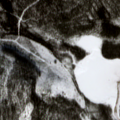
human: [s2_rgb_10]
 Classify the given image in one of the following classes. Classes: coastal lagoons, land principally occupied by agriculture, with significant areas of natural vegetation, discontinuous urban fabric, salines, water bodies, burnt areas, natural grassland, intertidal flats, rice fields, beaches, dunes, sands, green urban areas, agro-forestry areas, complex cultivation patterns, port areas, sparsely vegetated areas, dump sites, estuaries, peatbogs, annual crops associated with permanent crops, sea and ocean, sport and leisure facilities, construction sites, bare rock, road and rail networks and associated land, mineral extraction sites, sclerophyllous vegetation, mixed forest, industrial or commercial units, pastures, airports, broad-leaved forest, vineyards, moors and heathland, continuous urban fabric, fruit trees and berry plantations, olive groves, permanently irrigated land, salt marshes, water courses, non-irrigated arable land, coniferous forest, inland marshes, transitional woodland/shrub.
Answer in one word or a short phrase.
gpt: coniferous forest, mixed forest, transitional woodland/shrub, water bodies